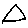
Label: triangle